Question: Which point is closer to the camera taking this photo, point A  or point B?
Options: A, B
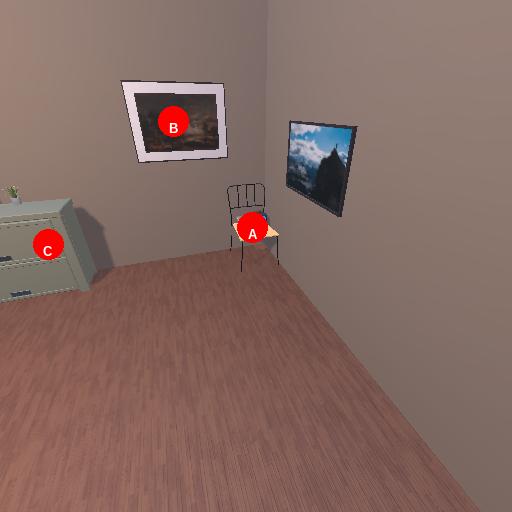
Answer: A